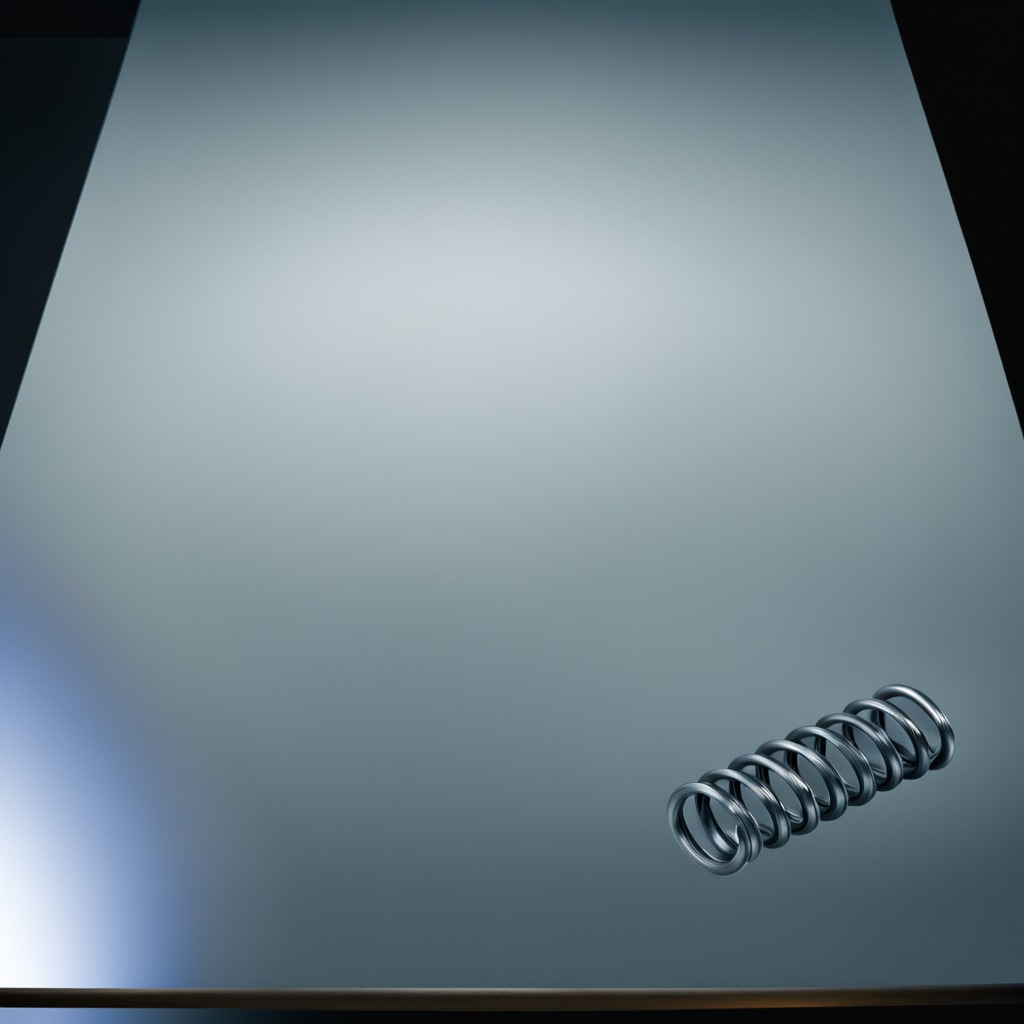
A coiled metal spring is lying on the clean empty table in a railway signal maintenance room.